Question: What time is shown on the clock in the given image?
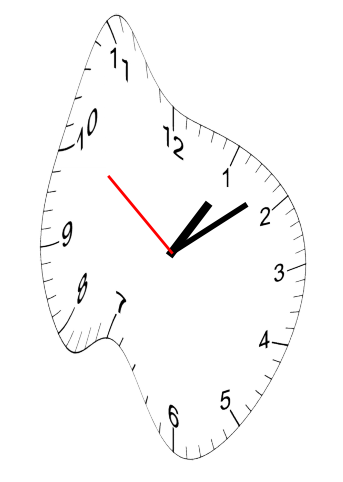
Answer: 01:08:51